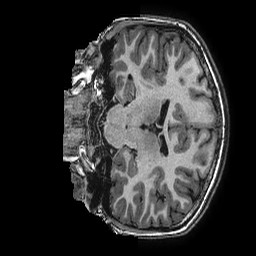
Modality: T1w
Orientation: coronal
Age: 12
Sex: female
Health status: ill
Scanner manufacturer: ge
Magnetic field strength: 3 T
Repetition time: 0.0077 s
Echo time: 0.003436 s